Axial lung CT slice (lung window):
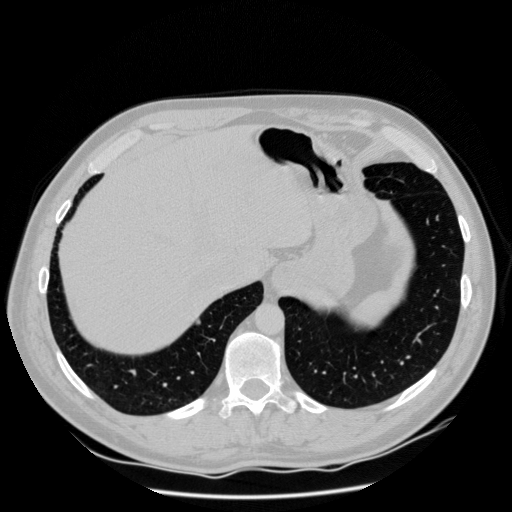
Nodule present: no